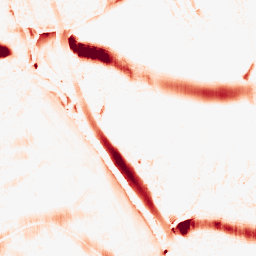
Category: morphological
Decomposition family: morphological_ellipse
Decomposition parameters: operation: opening
width: 30
height: 10
Upsampling method: sinc_hamming
Upsampling parameters: scale: 2
kernel_size: 4
Upsampling scale: 2